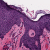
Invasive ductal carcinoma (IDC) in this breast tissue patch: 0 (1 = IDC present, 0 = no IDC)